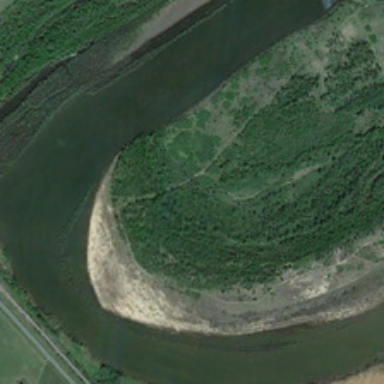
Many green plants are in two sides of a curved river .